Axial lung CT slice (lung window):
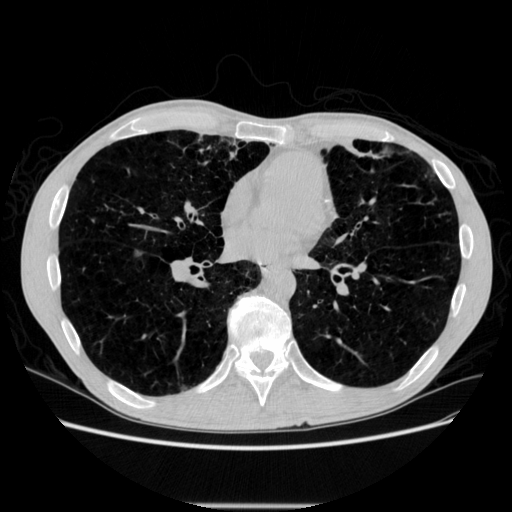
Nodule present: yes
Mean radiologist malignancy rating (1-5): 3